Field crop: tomato
Growth stage: 1
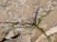
Species: cyperus